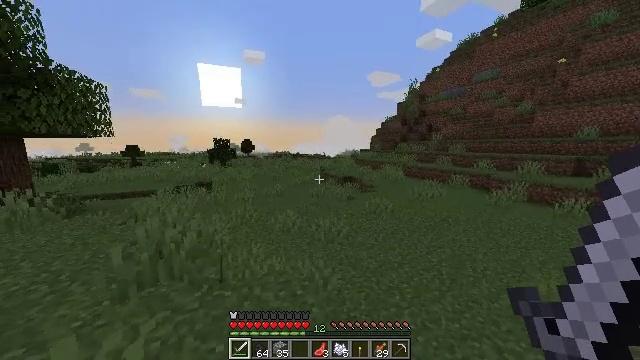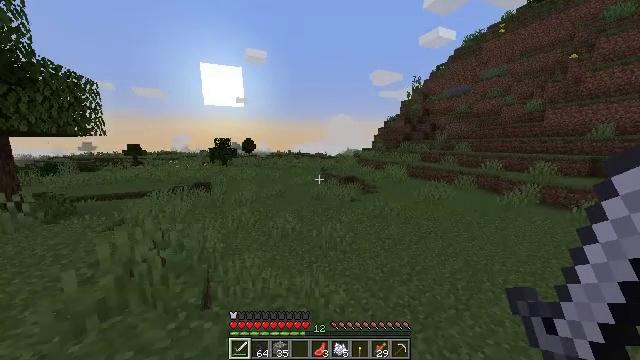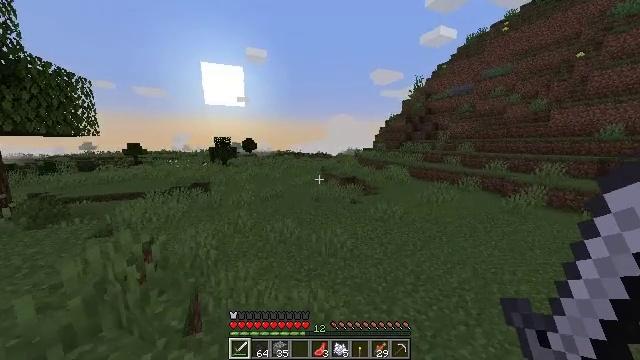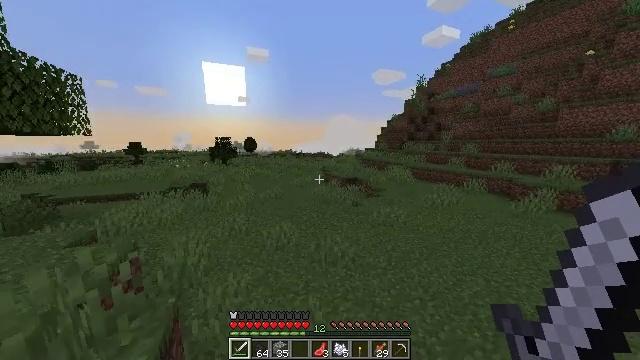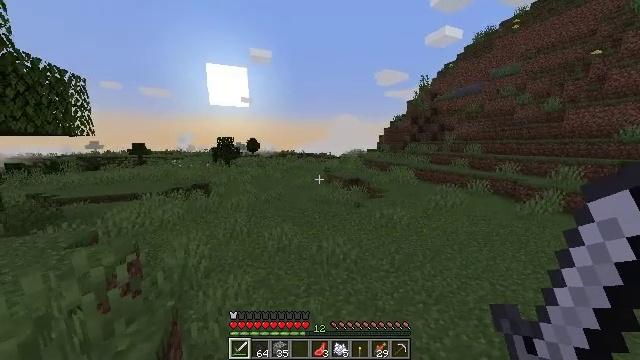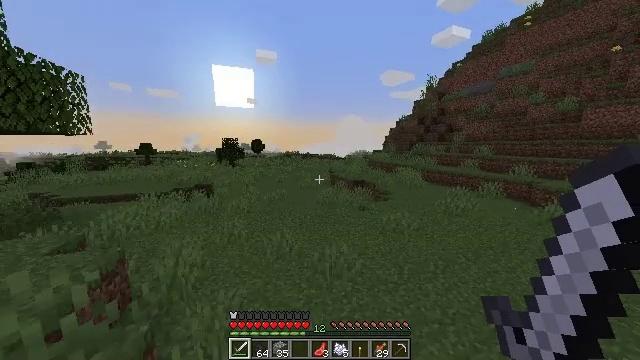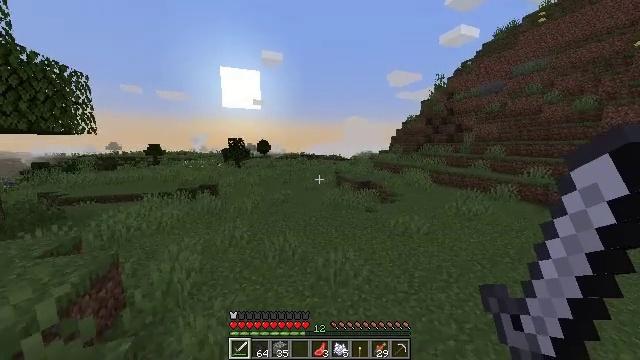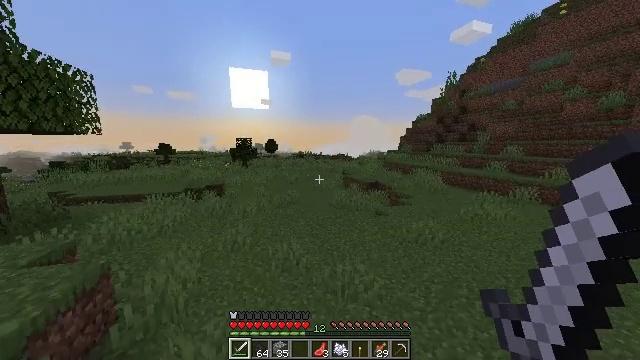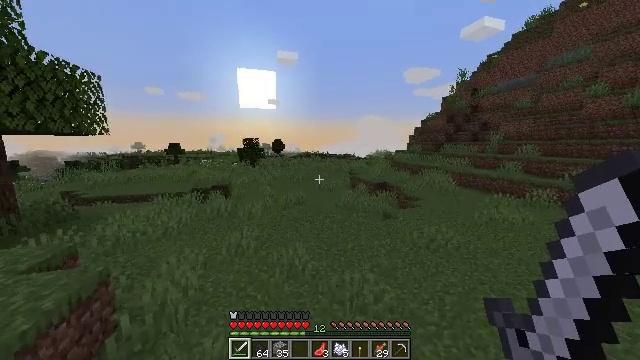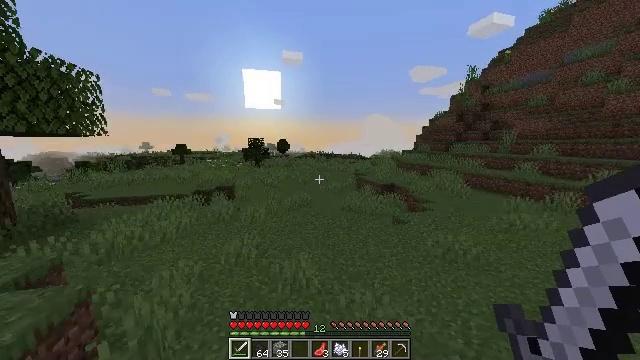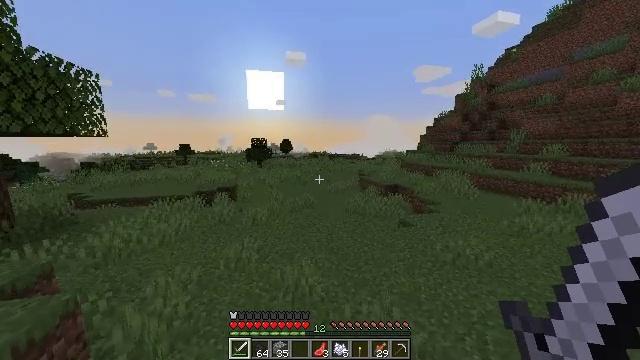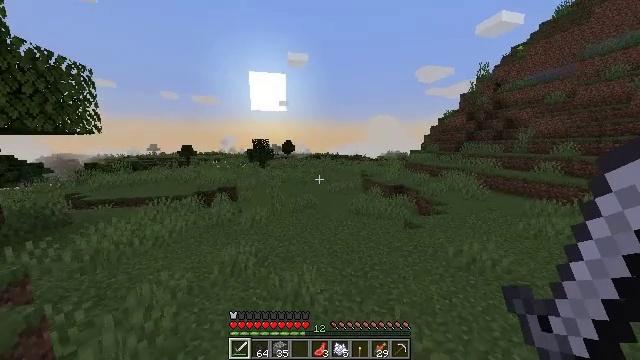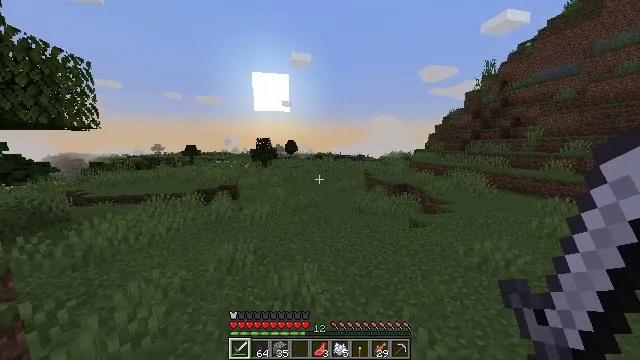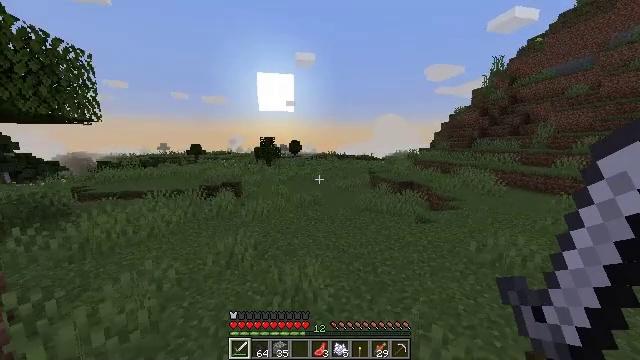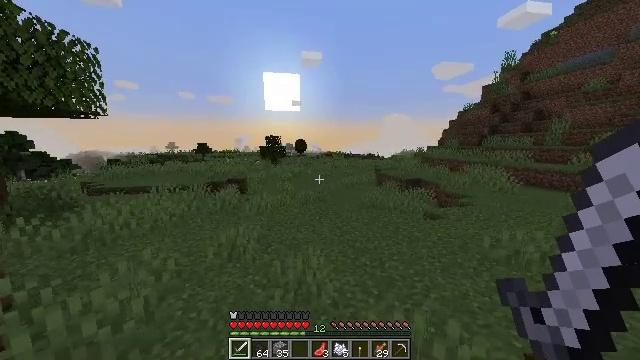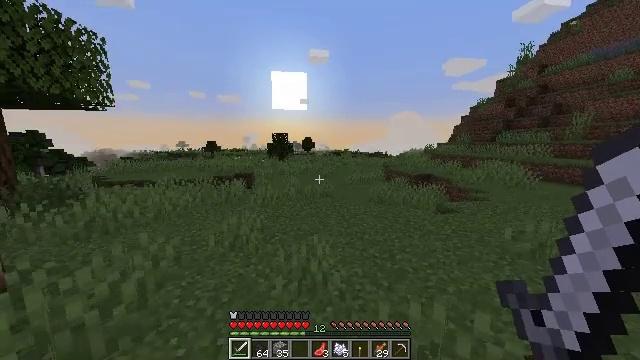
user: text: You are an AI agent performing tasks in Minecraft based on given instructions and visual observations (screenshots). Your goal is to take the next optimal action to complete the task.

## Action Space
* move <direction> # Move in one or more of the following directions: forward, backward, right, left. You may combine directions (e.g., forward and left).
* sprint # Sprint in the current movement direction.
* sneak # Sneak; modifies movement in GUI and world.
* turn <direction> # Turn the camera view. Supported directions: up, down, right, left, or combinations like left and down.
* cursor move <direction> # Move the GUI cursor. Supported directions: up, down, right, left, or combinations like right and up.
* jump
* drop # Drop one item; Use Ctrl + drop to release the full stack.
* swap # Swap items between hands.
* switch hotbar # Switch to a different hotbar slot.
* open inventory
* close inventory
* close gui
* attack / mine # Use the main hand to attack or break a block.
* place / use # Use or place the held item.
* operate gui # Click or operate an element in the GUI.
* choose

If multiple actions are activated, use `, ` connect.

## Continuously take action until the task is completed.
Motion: motion action
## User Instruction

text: Craft a cooked salmon using a furnace.
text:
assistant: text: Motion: move forward
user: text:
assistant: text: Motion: move forward
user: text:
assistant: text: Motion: move forward
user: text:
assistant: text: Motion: move forward
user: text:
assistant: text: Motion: move forward, turn left
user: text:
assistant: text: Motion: move forward, turn left
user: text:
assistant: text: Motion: move forward, turn left
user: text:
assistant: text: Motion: move forward, turn left
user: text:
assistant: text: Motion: move forward, turn left
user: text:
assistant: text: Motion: move forward
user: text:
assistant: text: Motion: move forward
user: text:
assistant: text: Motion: move forward
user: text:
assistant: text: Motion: move forward, turn left
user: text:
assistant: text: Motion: move forward, turn left
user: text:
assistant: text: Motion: move forward, turn left
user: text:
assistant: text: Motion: move forward, turn left
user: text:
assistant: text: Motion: move forward, turn left
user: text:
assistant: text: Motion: move forward
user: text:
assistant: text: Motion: move forward
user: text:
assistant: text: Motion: move forward
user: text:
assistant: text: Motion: move forward, turn right
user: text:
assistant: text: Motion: move forward, turn right
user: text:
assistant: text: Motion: move forward, turn right
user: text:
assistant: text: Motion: move forward, turn right
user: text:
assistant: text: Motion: move forward
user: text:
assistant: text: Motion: move forward
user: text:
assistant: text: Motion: move forward
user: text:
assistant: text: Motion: move forward
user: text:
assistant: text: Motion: move forward
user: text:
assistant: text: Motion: move forward